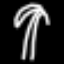
Label: palm tree